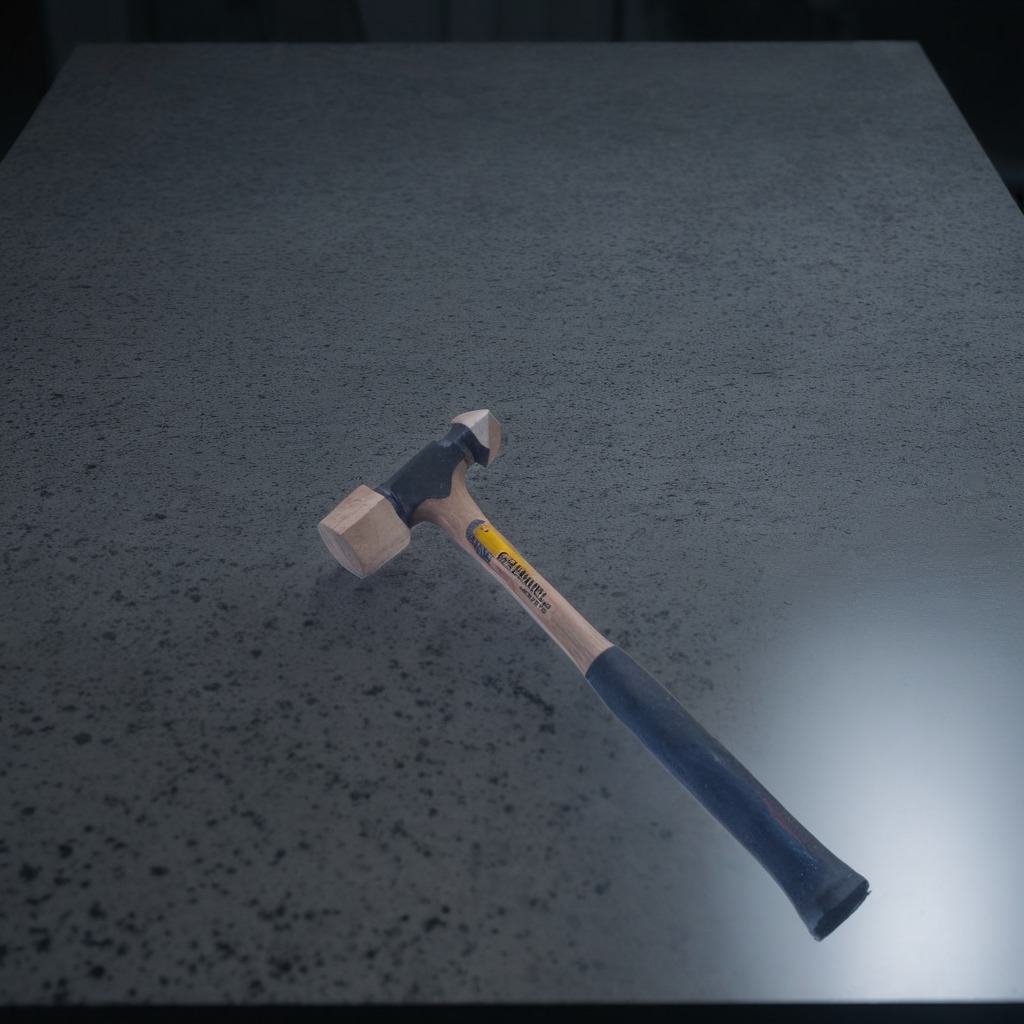
A hammer lying on a clean granite table inside a workshop at night